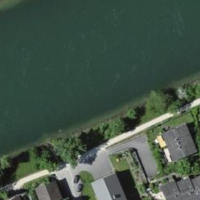
EUNIS habitat code: 15
Species observed at this site:
Populus tremula